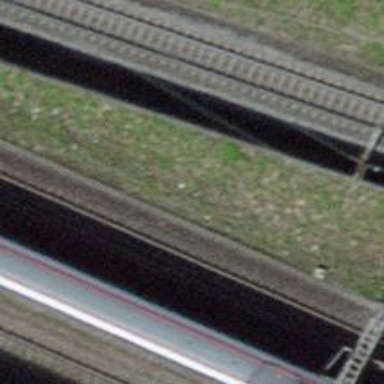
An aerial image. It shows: Bridge with electrified contact lines.